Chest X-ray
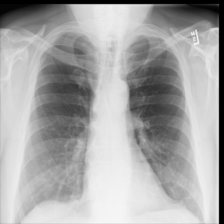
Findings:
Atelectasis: positive
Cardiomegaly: negative
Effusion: negative
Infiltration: negative
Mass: negative
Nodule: negative
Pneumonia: negative
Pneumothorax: negative
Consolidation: negative
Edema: negative
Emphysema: negative
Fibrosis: negative
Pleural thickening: negative
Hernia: negative